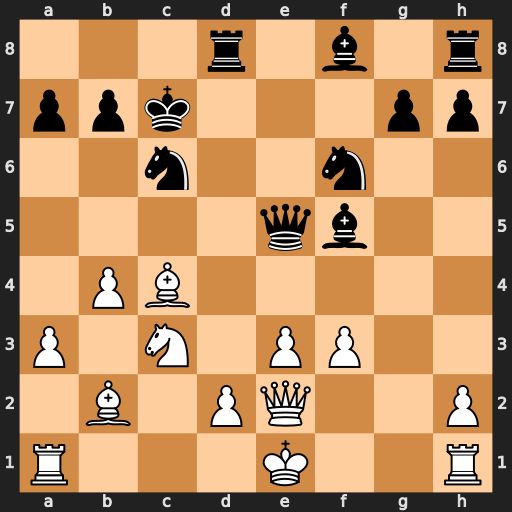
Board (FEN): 3r1b1r/ppk3pp/2n2n2/4qb2/1PB5/P1N1PP2/1B1PQ2P/R3K2R
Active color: w
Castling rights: KQ
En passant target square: -
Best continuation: Nb5+ Kb8 Bxe5+